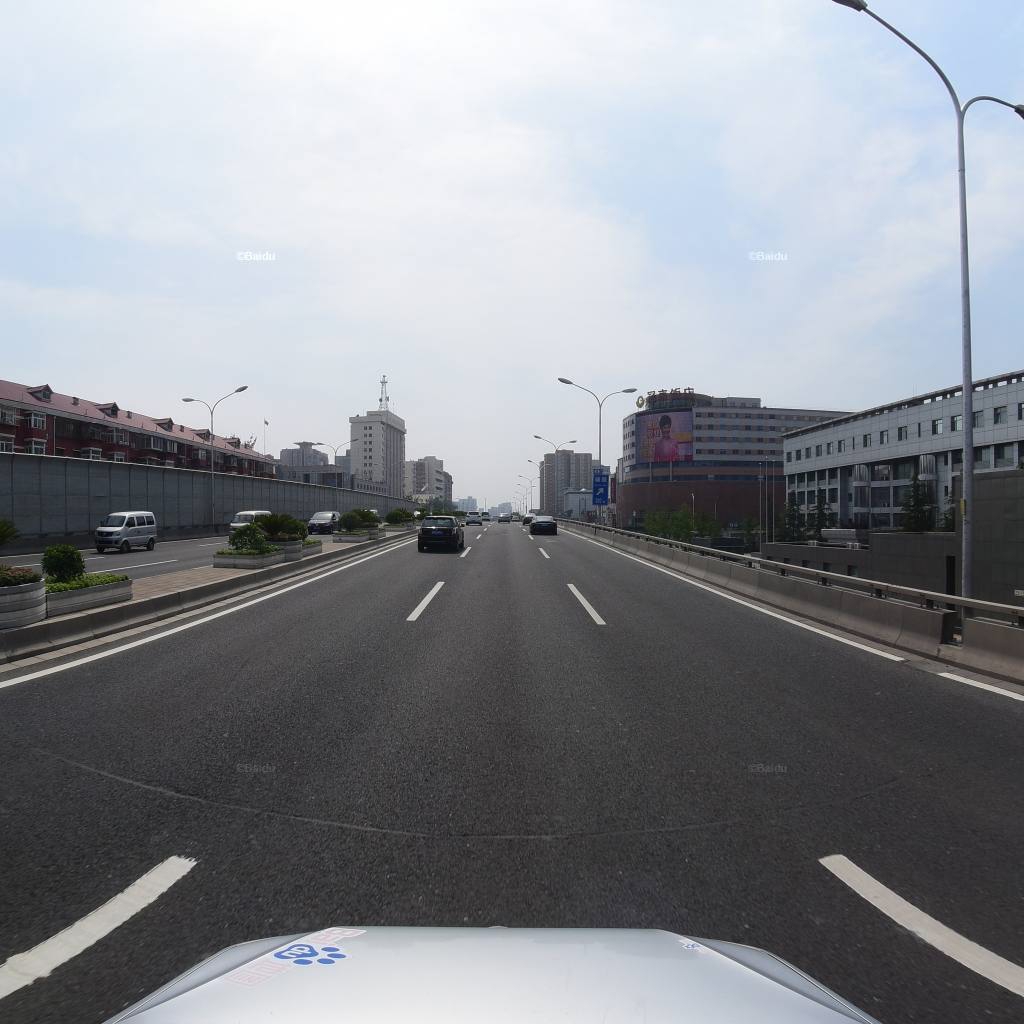
Region: Fengtai
Road damage annotations: transverse patch